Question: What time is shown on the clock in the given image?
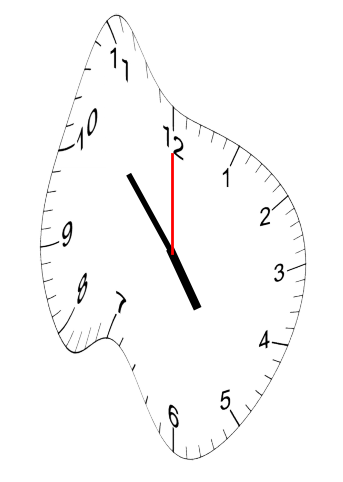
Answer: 04:53:00